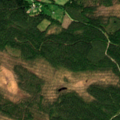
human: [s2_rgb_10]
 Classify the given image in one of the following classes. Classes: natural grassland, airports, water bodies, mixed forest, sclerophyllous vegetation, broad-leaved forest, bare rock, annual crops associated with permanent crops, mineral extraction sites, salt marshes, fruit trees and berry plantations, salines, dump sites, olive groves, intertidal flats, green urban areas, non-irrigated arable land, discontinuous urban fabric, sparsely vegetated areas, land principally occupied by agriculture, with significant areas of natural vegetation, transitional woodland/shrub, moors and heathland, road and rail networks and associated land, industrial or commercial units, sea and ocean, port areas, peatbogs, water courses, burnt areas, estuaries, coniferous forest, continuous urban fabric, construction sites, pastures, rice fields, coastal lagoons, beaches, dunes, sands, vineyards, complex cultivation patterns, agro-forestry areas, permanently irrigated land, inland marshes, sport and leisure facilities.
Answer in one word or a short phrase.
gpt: land principally occupied by agriculture, with significant areas of natural vegetation, coniferous forest